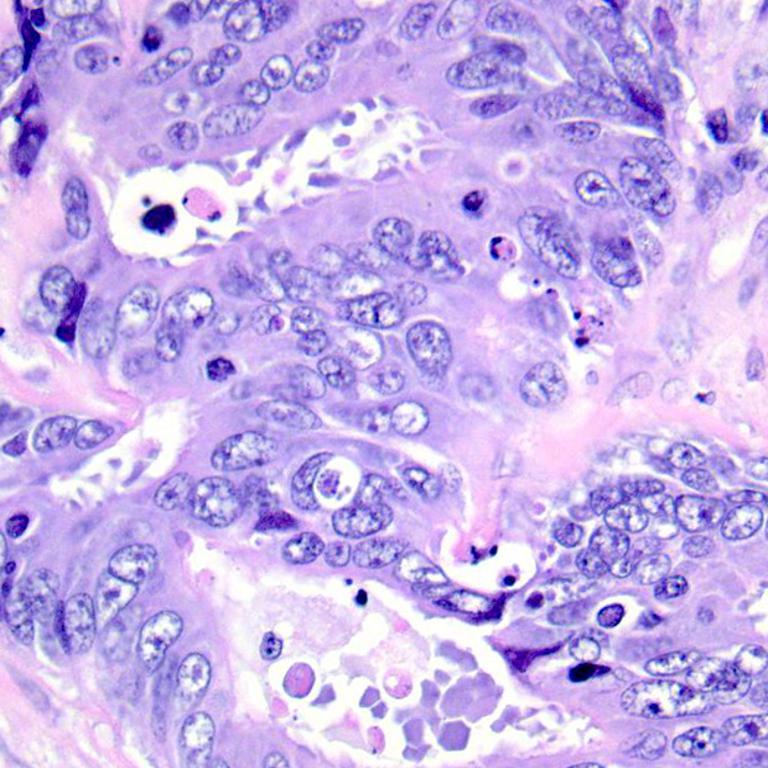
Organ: colon
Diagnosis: adenocarcinomas